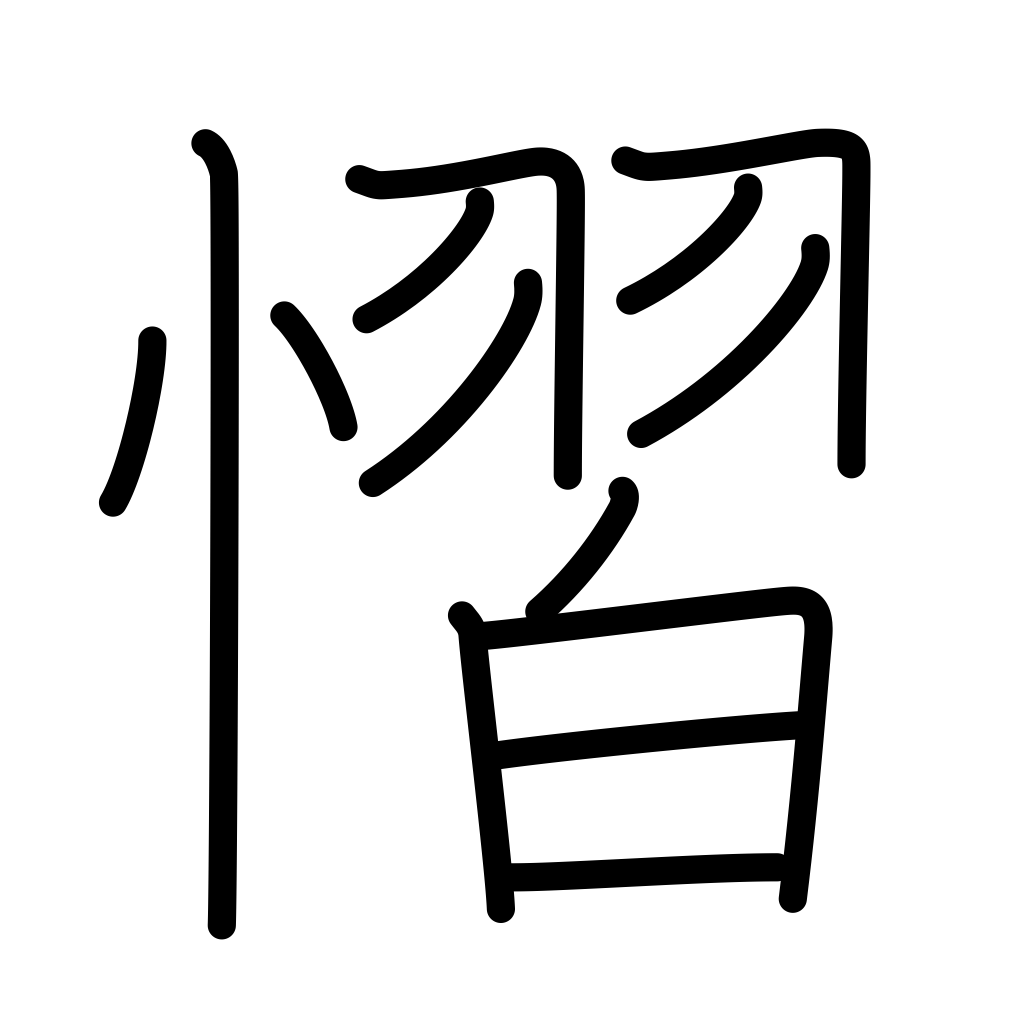
Meaning: fear, threaten